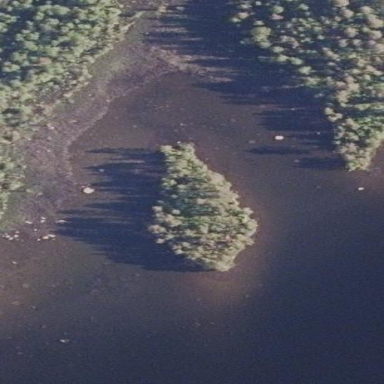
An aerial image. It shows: Islet covered with woodland.